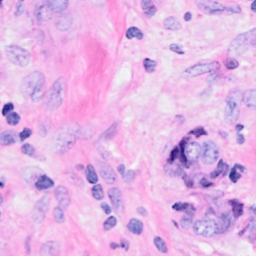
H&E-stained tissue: Breast